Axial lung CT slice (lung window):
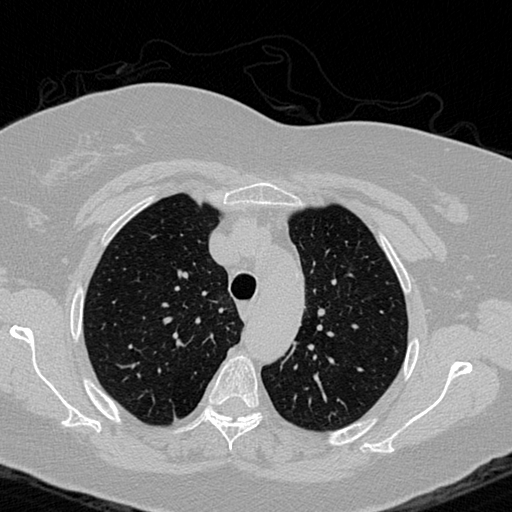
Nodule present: no